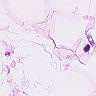
Metastatic tissue present: no